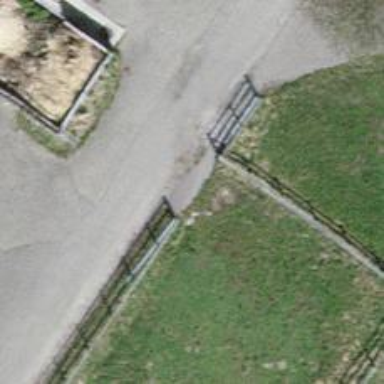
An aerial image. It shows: Gate.